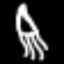
Label: squiggle